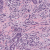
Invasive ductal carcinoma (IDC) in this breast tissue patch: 1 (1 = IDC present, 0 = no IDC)